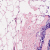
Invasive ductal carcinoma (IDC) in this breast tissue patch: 0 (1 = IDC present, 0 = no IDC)